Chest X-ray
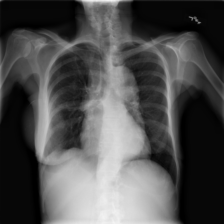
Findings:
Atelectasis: negative
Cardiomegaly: negative
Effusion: negative
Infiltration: positive
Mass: negative
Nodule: negative
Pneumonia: negative
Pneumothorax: negative
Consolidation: negative
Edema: negative
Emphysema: negative
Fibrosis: negative
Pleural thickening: negative
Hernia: negative